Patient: sex M, age 32
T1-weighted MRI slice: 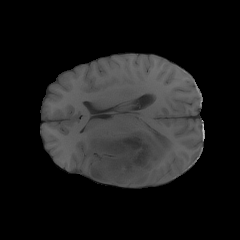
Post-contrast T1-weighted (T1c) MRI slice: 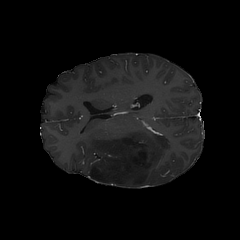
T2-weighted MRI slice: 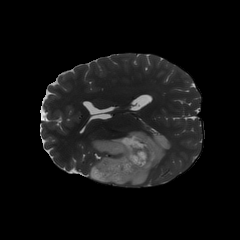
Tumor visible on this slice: yes
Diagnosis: Astrocytoma, IDH-mutant
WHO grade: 2